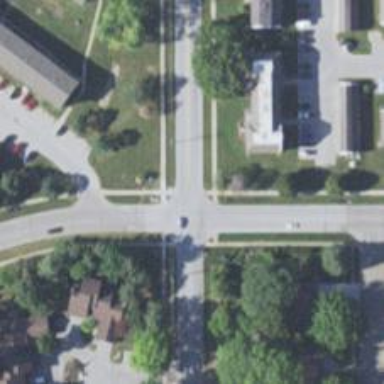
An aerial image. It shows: Unmarked crossing on footway.